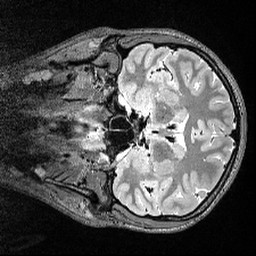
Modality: T2w
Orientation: coronal
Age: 24
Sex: female